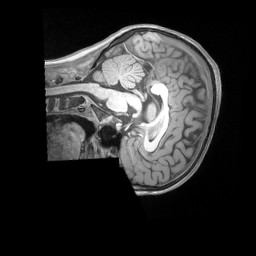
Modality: T1w
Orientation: sagittal
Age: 10
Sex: male
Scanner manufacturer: siemens
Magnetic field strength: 3 T
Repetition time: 2.53 s
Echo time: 0.00164 s